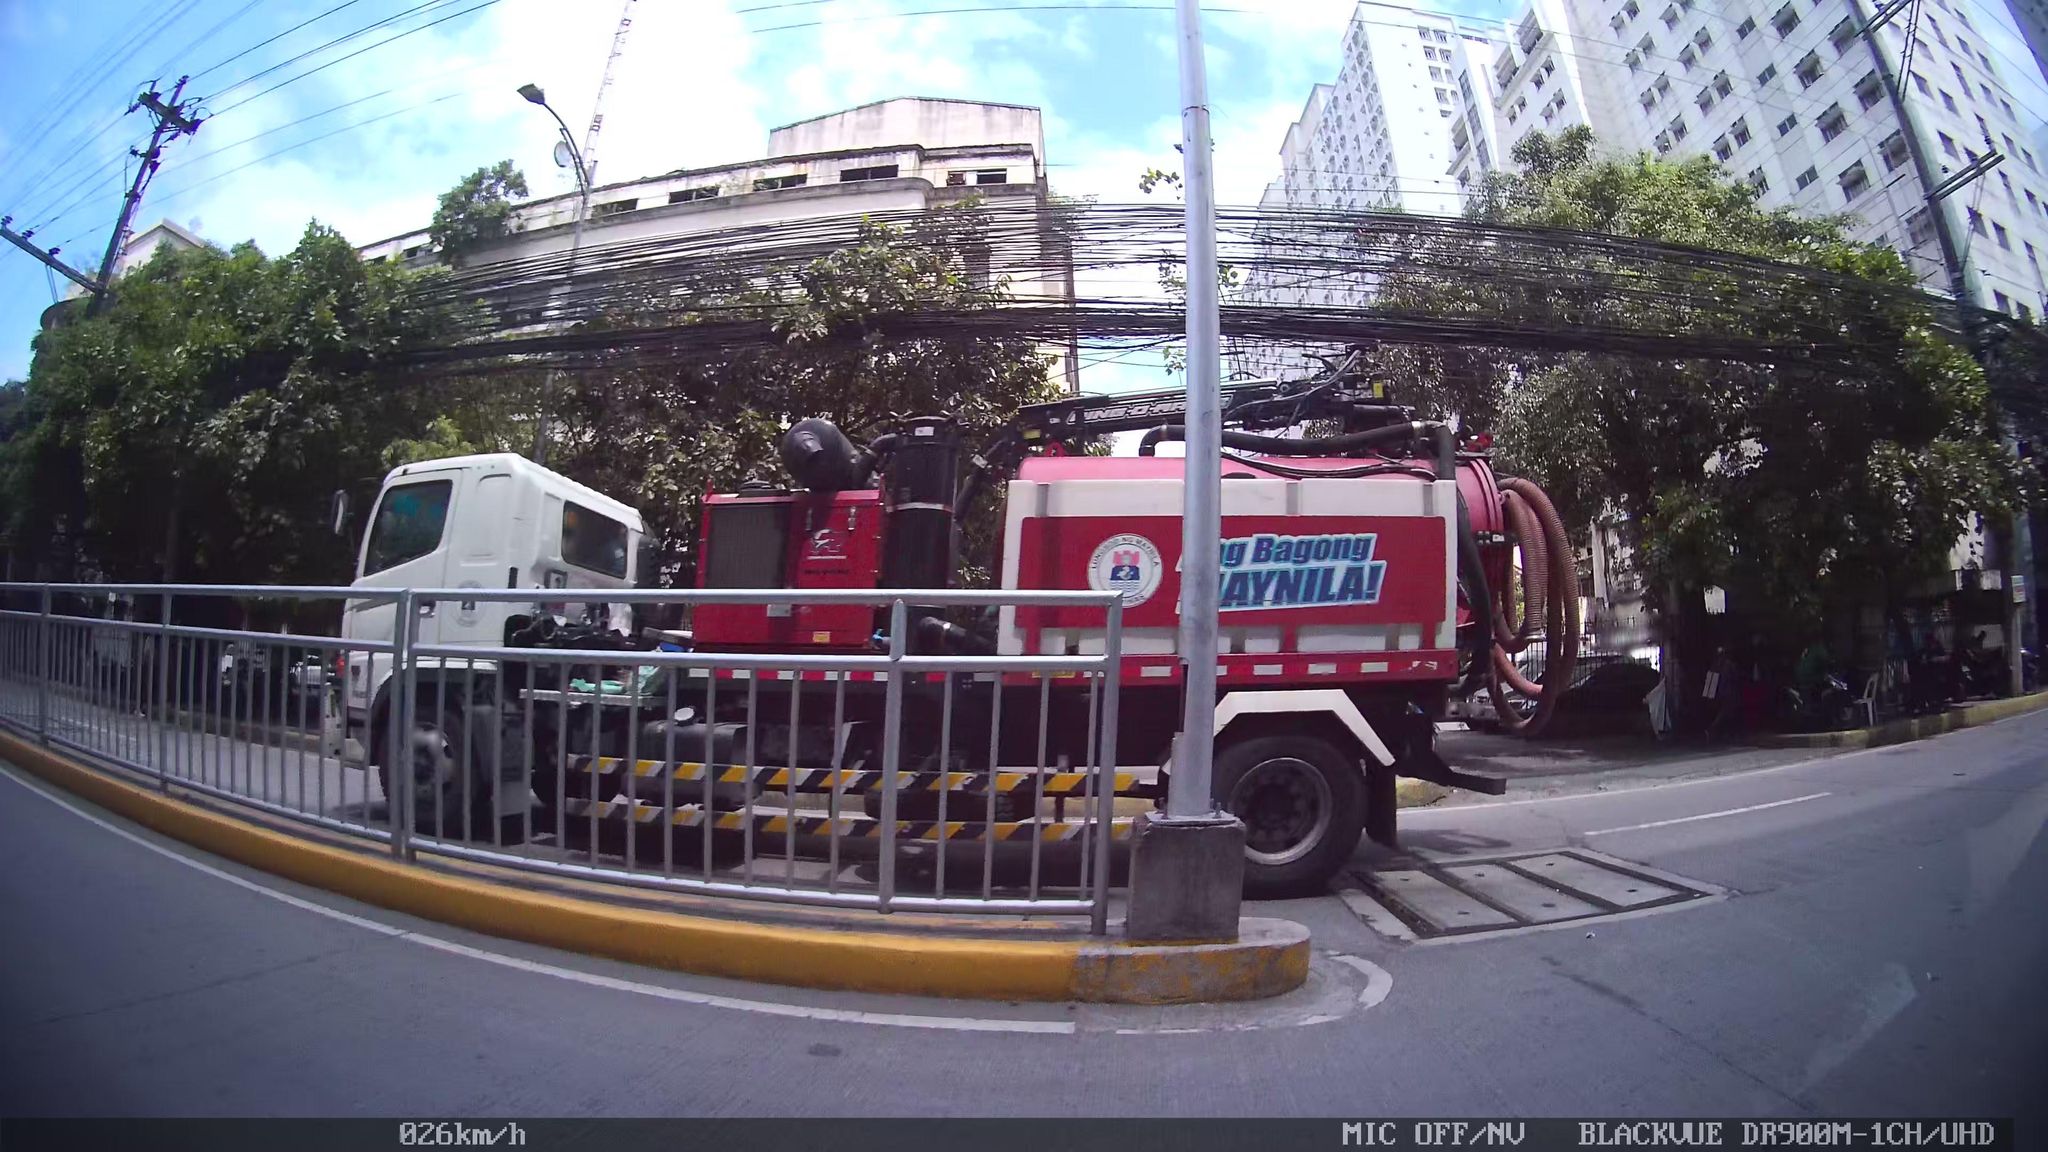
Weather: clear
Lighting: day
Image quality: good
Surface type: driving surface
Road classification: tertiary
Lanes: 2
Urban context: urban centre
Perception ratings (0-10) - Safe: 0.47, Lively: 3.94, Beautiful: 2.79, Boring: 1.67, Depressing: 4.43, Wealthy: 1.94